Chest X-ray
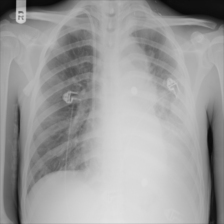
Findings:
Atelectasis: negative
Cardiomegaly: negative
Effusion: negative
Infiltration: negative
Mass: negative
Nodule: negative
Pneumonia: negative
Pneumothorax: negative
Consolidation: negative
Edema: negative
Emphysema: negative
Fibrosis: negative
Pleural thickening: negative
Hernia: negative